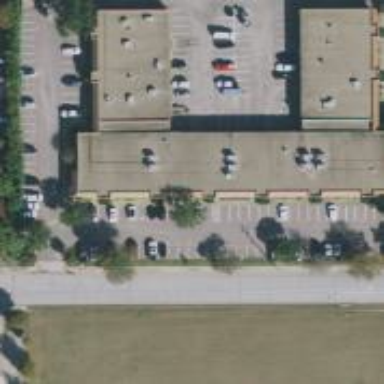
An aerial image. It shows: Commercial building.